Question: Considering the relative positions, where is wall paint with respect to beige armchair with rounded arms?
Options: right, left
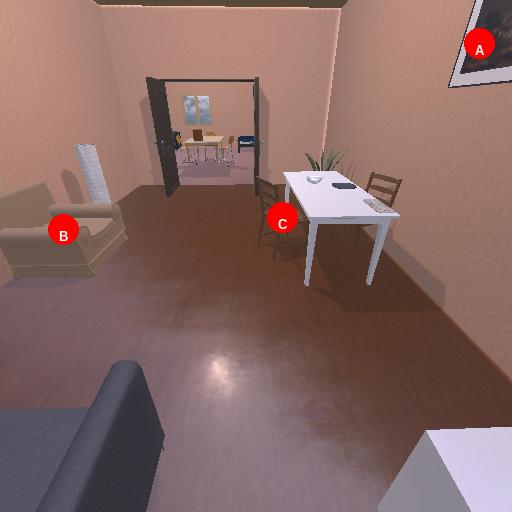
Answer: right